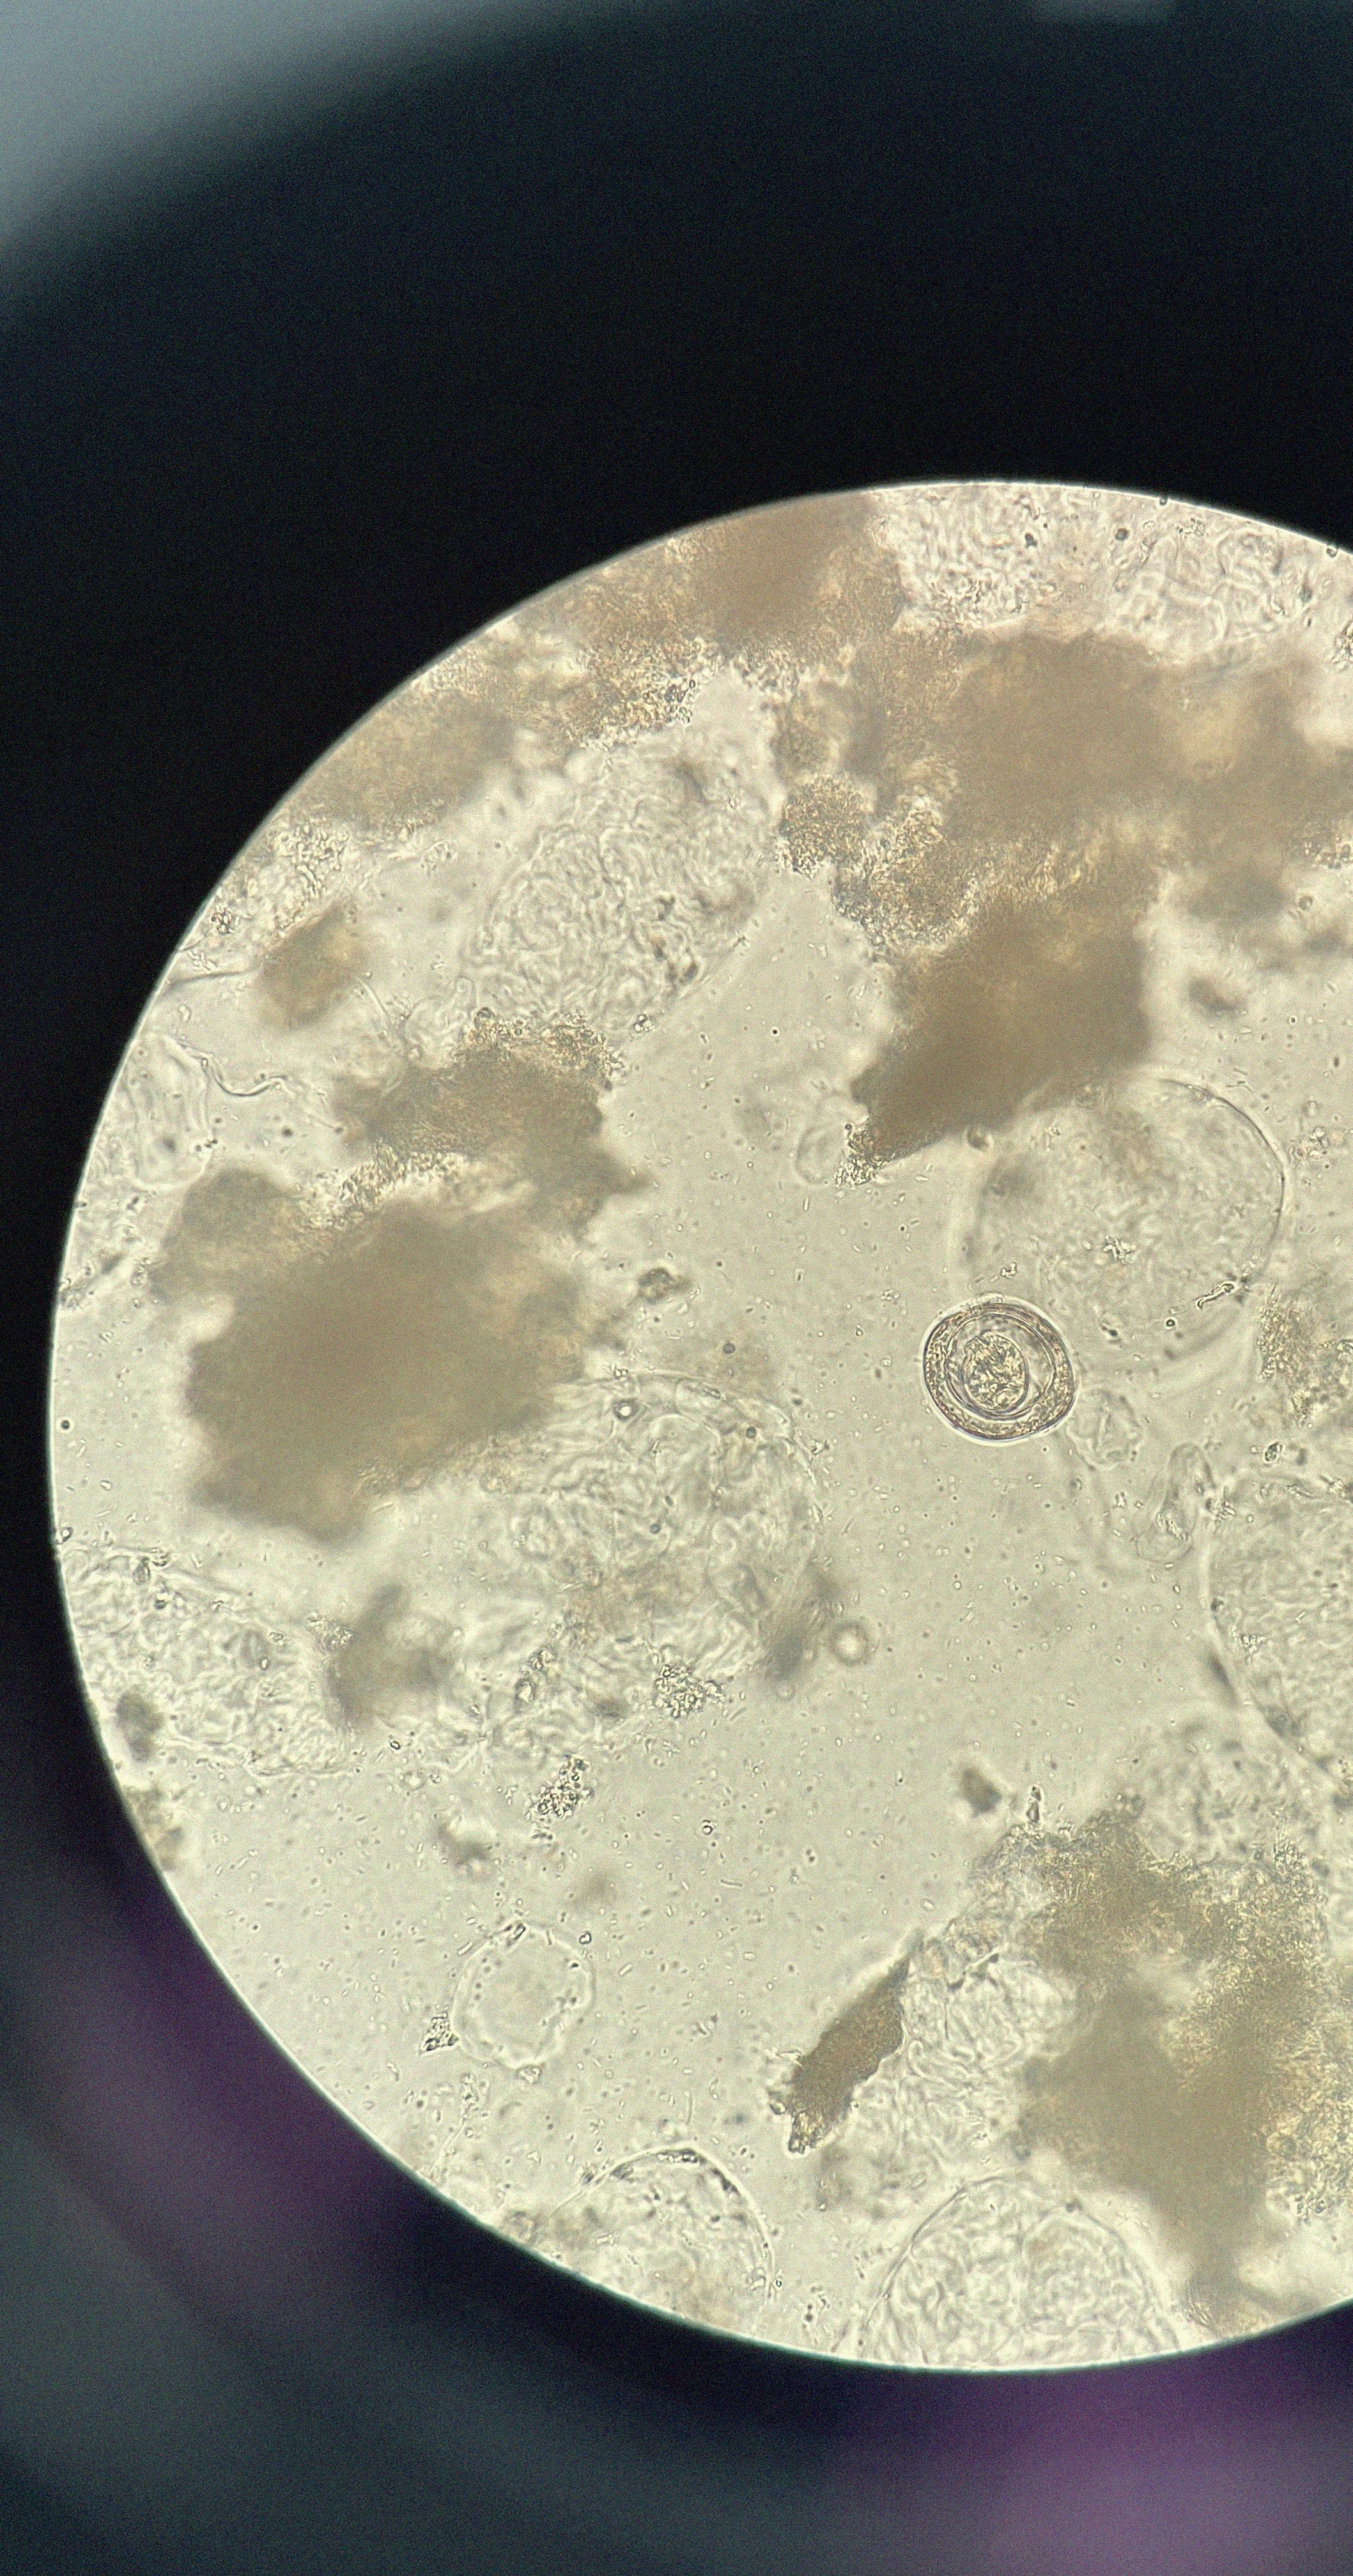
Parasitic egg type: Hymenolepis nana